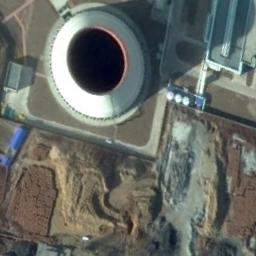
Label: thermal_power_station